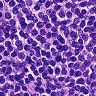
Metastatic tissue present: no